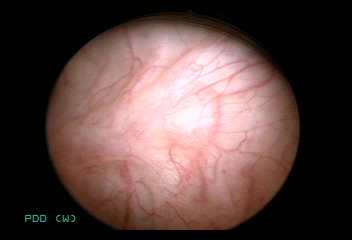
Modality: WLC
Class: Normal mucosa
Bladder cancer association: No